Aerial crown-view tile of a tropical tree (Barro Colorado Island, Panama), acquired 20250616:
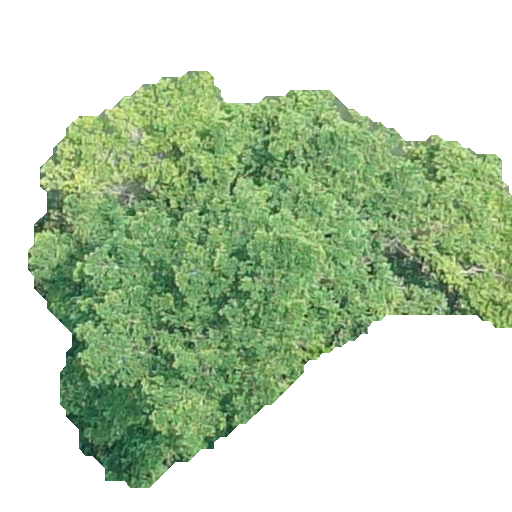
Species: Terminalia oblonga
GBIF accepted scientific name: Terminalia oblonga
Crown area: 192.183 m²